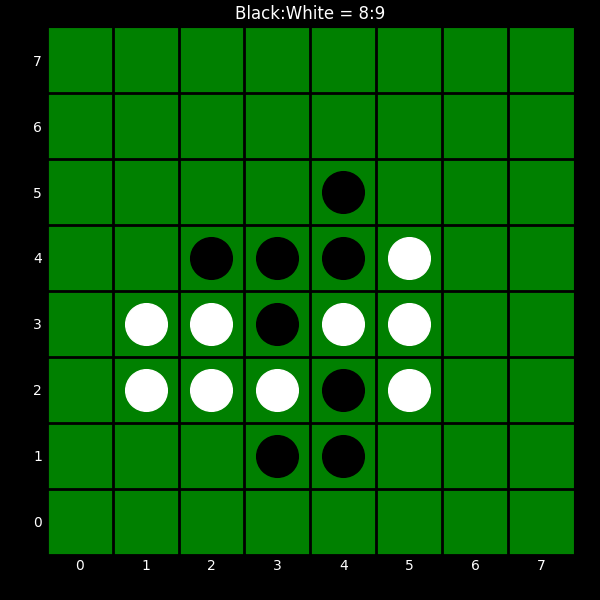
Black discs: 8
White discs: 9